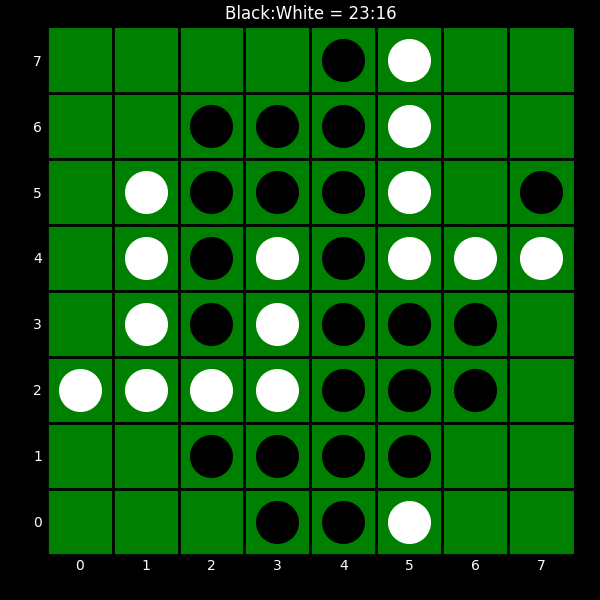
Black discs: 23
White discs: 16